Question: I'm trying to create a layout for a user leader-board but I don't know how to make every "row" equal in proportion.
Here's the list of users:

And this is the code of the child layout (that populates a recyclerview):
'''
<LinearLayout xmlns:android="http://schemas.android.com/apk/res/android"
xmlns:app="http://schemas.android.com/apk/res-auto"
android:id="@+id/topUsersLeaderboardItem_layout"
android:layout_width="match_parent"
android:layout_height="wrap_content"
android:weightSum="12"
android:orientation="horizontal"
android:paddingBottom="@dimen/margin_extra_small"
android:paddingTop="@dimen/margin_extra_small">
<TextView
android:id="@+id/topUsersLeaderboardItem_position"
android:layout_width="wrap_content"
android:layout_height="wrap_content"
android:text="0"
android:paddingStart="@dimen/margin_small"
android:textColor="@color/colorBlack"
android:layout_weight="2"
android:layout_gravity="center_vertical"
android:textSize="@dimen/font_size_small"/>
<RelativeLayout
android:layout_width="wrap_content"
android:layout_height="wrap_content"
android:layout_weight="8">
<RelativeLayout
android:id="@+id/topUsersLeaderboardItem_layoutPicUser"
android:layout_width="wrap_content"
android:layout_height="wrap_content"
android:layout_gravity="center_vertical">
<ImageView
android:id="@+id/topUsersLeaderboardItem_userIcon"
android:layout_width="50dp"
android:layout_height="50dp"
android:layout_centerHorizontal="true"
android:src="@drawable/circular_profile"
app:srcCompat="@drawable/circular_profile" />
<TextView
android:id="@+id/topUsersLeaderboardItem_userInitial"
android:layout_width="wrap_content"
android:layout_height="wrap_content"
android:layout_centerHorizontal="true"
android:layout_centerVertical="true"
android:gravity="center_vertical|center_horizontal|center"
android:text="U"
android:textSize="@dimen/font_size_medium"/>
</RelativeLayout>
<TextView
android:id="@+id/topUsersLeaderboardItem_username"
android:layout_width="wrap_content"
android:layout_height="wrap_content"
android:layout_gravity="center_vertical"
android:layout_centerVertical="true"
android:gravity="center_vertical|center_horizontal"
android:text="uername"
android:textColor="@color/colorBlack"
android:layout_marginStart="8dp"
android:layout_toEndOf="@+id/topUsersLeaderboardItem_layoutPicUser"
android:textSize="@dimen/font_size_small"/>
</RelativeLayout>
<RelativeLayout
android:id="@+id/topUsersLeaderboardItem_scoreLayout"
android:layout_width="wrap_content"
android:layout_height="wrap_content"
android:layout_gravity="center_vertical"
android:layout_weight="2"
android:gravity="end">
<TextView
android:id="@+id/topUsersLeaderboardItem_score"
android:layout_width="wrap_content"
android:layout_height="wrap_content"
android:layout_alignParentStart="true"
android:layout_centerVertical="true"
android:text="150"
android:textSize="@dimen/font_size_small"
android:textColor="@color/colorBlack" />
<ImageView
android:id="@+id/topUsersLeaderboardItem_starImage"
android:layout_width="30dp"
android:layout_height="30dp"
android:layout_alignParentEnd="false"
android:layout_centerVertical="true"
android:layout_marginEnd="@dimen/margin_small"
android:layout_toEndOf="@+id/topUsersLeaderboardItem_score"
android:src="@drawable/ic_star_yellow_24dp"
app:srcCompat="@drawable/ic_star_yellow_24dp" />
</RelativeLayout>
'''
As you can see from the picture, the space taken by the numbers on the left increases when I would like it to be fixed. Is there a way to make this sort of "table layout"? Thanks everybody!
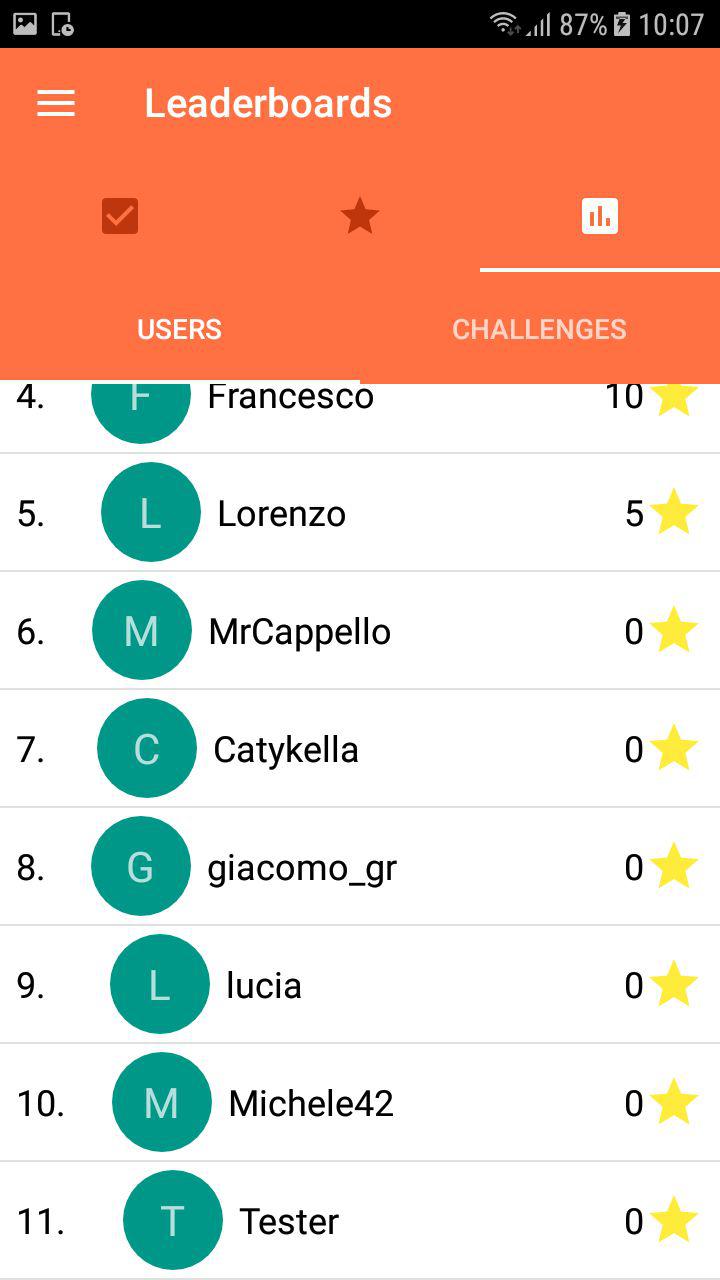
Answer: please use this
'''
<LinearLayout xmlns:android="http://schemas.android.com/apk/res/android"
xmlns:app="http://schemas.android.com/apk/res-auto"
android:id="@+id/topUsersLeaderboardItem_layout"
android:layout_width="match_parent"
android:layout_height="wrap_content"
android:weightSum="12"
android:orientation="horizontal"
android:paddingBottom="@dimen/margin_extra_small"
android:paddingTop="@dimen/margin_extra_small">
<TextView
android:id="@+id/topUsersLeaderboardItem_position"
android:layout_width="0dp"
android:layout_height="wrap_content"
android:text="0"
android:paddingStart="@dimen/margin_small"
android:textColor="@color/colorBlack"
android:layout_weight="2"
android:layout_gravity="center_vertical"
android:textSize="@dimen/font_size_small"/>
<RelativeLayout
android:layout_width="0dp"
android:layout_height="wrap_content"
android:layout_gravity="center_vertical"
android:layout_weight="8">
<RelativeLayout
android:id="@+id/topUsersLeaderboardItem_layoutPicUser"
android:layout_width="wrap_content"
android:layout_height="wrap_content"
android:layout_gravity="center_vertical">
<ImageView
android:id="@+id/topUsersLeaderboardItem_userIcon"
android:layout_width="50dp"
android:layout_height="50dp"
android:layout_centerHorizontal="true"
android:src="@drawable/circular_profile"
app:srcCompat="@drawable/circular_profile" />
<TextView
android:id="@+id/topUsersLeaderboardItem_userInitial"
android:layout_width="wrap_content"
android:layout_height="wrap_content"
android:layout_centerHorizontal="true"
android:layout_centerVertical="true"
android:gravity="center_vertical|center_horizontal|center"
android:text="U"
android:textSize="@dimen/font_size_medium"/>
</RelativeLayout>
<TextView
android:id="@+id/topUsersLeaderboardItem_username"
android:layout_width="wrap_content"
android:layout_height="wrap_content"
android:layout_gravity="center_vertical"
android:layout_centerVertical="true"
android:gravity="center_vertical|center_horizontal"
android:text="uername"
android:textColor="@color/colorBlack"
android:layout_marginStart="8dp"
android:layout_toEndOf="@+id/topUsersLeaderboardItem_layoutPicUser"
android:textSize="@dimen/font_size_small"/>
</RelativeLayout>
<RelativeLayout
android:id="@+id/topUsersLeaderboardItem_scoreLayout"
android:layout_width="0dp"
android:layout_height="wrap_content"
android:layout_gravity="center_vertical"
android:layout_weight="2">
<TextView
android:id="@+id/topUsersLeaderboardItem_score"
android:layout_width="wrap_content"
android:layout_height="wrap_content"
android:layout_alignParentStart="true"
android:layout_centerVertical="true"
android:text="150"
android:textSize="@dimen/font_size_small"
android:textColor="@color/colorBlack" />
<ImageView
android:id="@+id/topUsersLeaderboardItem_starImage"
android:layout_width="30dp"
android:layout_height="30dp"
android:layout_alignParentEnd="false"
android:layout_centerVertical="true"
android:layout_marginEnd="@dimen/margin_small"
android:layout_toEndOf="@+id/topUsersLeaderboardItem_score"
android:src="@drawable/ic_star_yellow_24dp"
app:srcCompat="@drawable/ic_star_yellow_24dp" />
</RelativeLayout>
'''